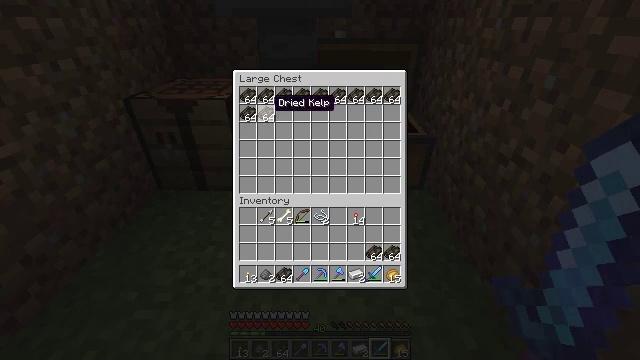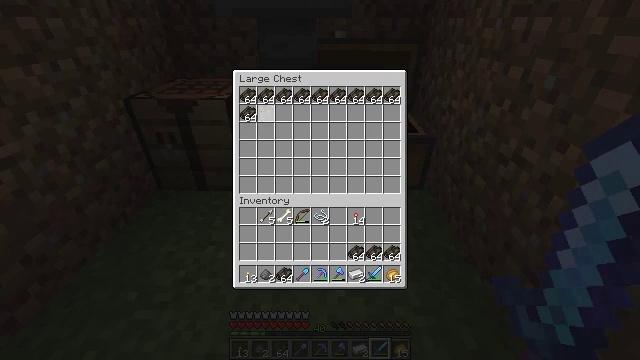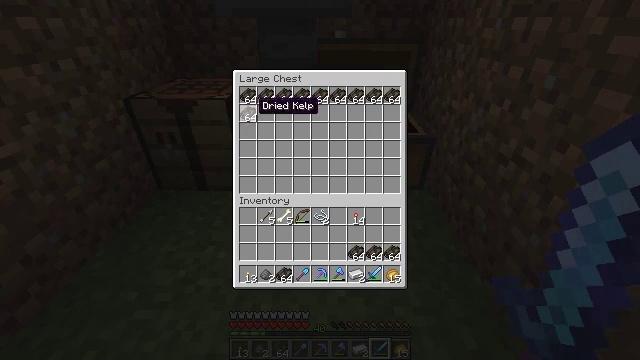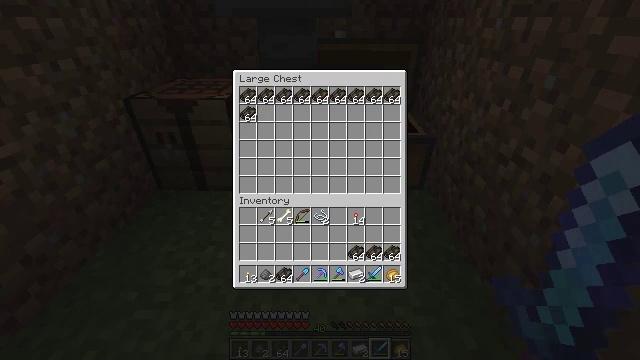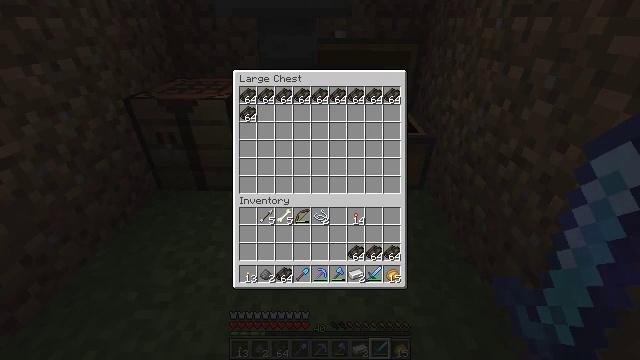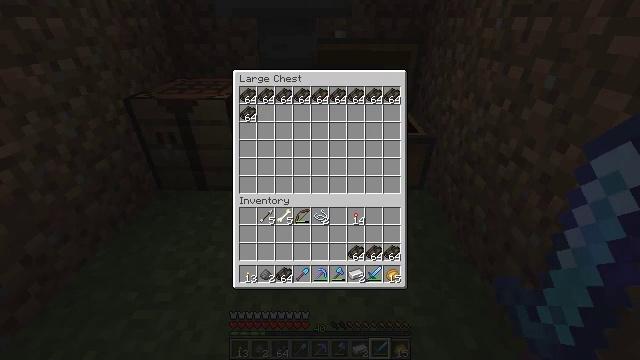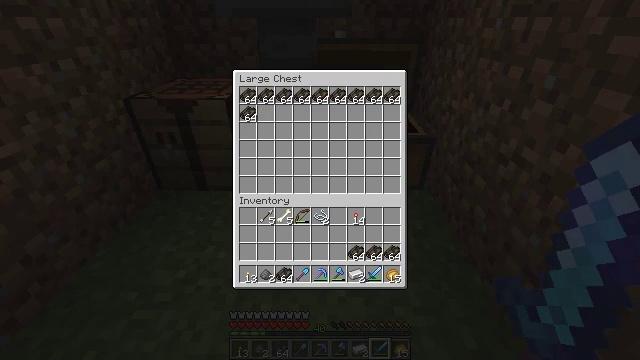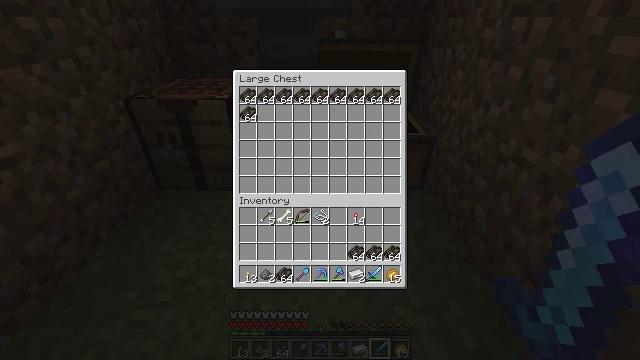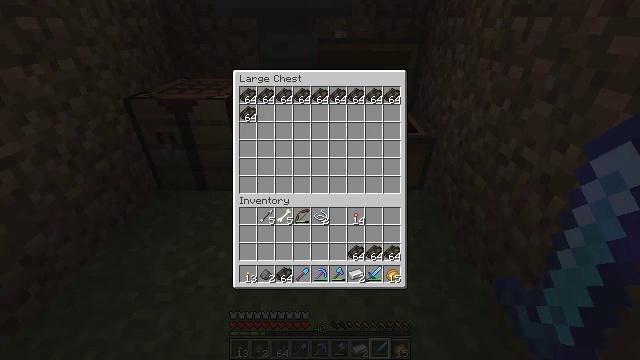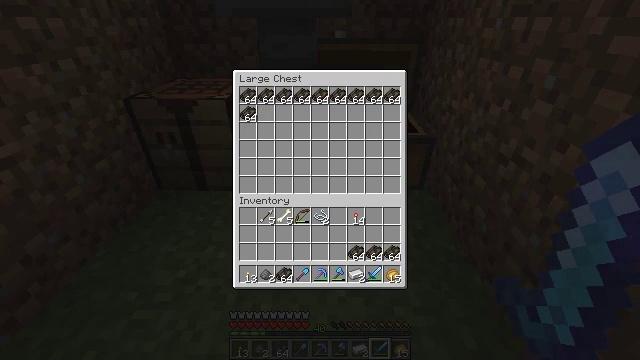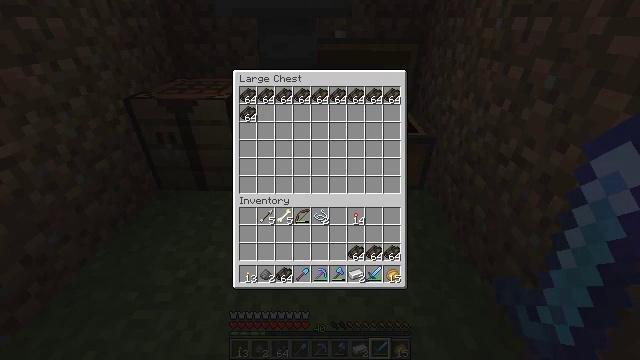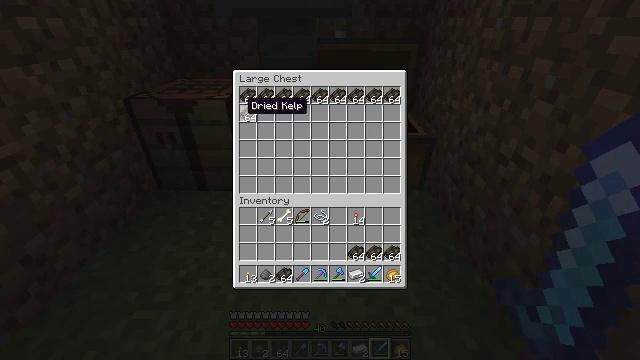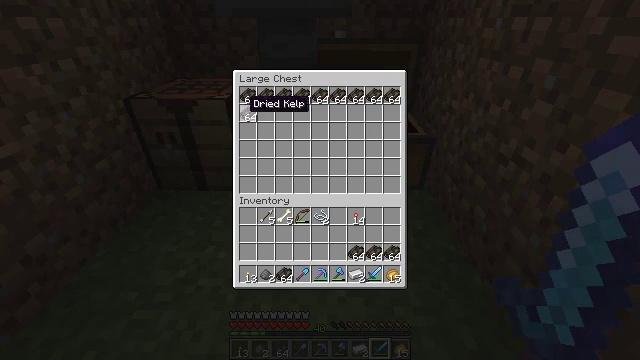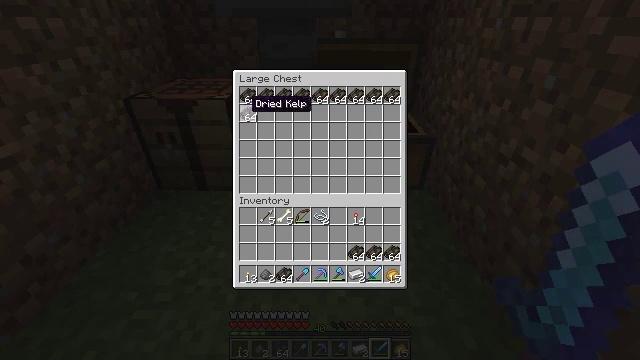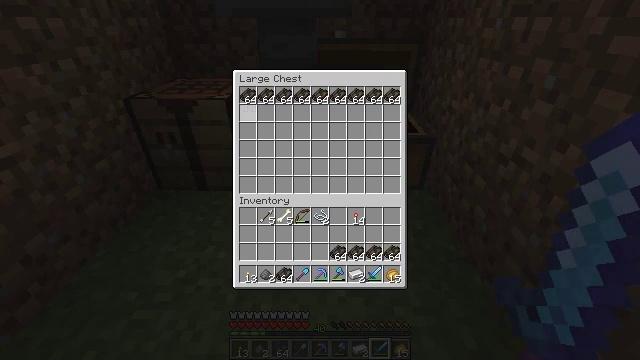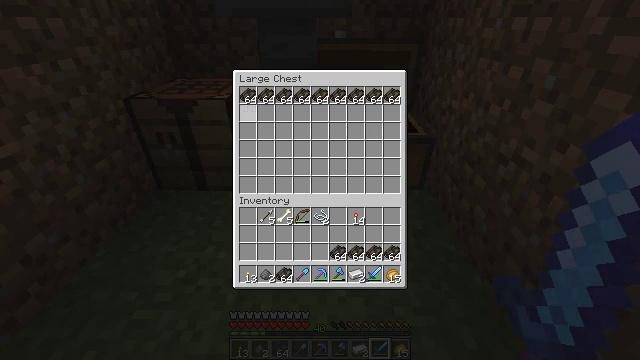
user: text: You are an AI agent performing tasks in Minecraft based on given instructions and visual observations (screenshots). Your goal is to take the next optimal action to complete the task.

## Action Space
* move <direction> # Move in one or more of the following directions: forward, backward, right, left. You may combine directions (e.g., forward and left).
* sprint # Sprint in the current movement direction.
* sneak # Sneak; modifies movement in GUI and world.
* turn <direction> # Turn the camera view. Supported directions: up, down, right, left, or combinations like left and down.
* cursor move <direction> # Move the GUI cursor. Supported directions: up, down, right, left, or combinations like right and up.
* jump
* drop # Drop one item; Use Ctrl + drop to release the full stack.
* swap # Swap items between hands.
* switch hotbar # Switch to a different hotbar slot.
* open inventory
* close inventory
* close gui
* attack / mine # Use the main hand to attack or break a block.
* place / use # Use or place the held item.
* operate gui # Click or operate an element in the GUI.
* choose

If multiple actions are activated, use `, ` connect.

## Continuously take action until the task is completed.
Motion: motion action
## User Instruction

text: To get a dried kelp block, open a crafting table.
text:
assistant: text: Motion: sneak, operate gui
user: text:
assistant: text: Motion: sneak, cursor move left, operate gui
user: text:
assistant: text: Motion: sneak, cursor move left
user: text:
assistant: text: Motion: sneak
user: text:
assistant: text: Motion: sneak
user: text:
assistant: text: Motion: sneak
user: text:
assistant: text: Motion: sneak
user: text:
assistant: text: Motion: sneak
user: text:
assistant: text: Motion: sneak, operate gui
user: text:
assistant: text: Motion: sneak, operate gui
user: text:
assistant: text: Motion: sneak, operate gui
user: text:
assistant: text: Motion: sneak
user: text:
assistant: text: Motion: sneak
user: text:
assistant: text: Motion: sneak, operate gui
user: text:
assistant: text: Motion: sneak, operate gui
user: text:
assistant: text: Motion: sneak, operate gui
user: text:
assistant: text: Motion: sneak
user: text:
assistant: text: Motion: sneak
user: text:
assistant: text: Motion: sneak
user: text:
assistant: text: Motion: sneak, operate gui
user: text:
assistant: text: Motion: sneak, operate gui
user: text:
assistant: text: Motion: sneak, cursor move right, operate gui
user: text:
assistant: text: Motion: sneak
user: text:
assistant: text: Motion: sneak
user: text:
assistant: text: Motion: sneak, operate gui
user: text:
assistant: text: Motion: sneak, operate gui
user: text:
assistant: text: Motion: sneak, cursor move right, operate gui
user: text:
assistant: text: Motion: sneak
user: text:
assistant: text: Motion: sneak
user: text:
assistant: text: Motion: sneak, operate gui